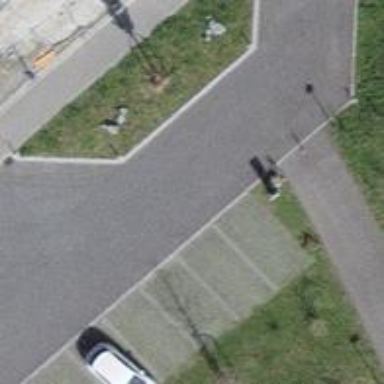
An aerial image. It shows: Bollard.